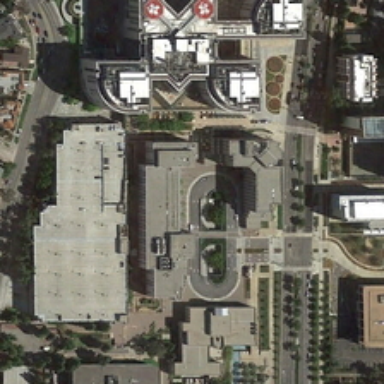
Many buildings and some green trees are in a school .